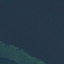
Land use / land cover class: SeaLake